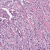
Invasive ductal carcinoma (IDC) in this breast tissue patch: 1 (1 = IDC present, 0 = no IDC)